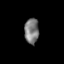
Tissue: skin
Cell type: Fibroblasts
Senescence score: 0.7393
Nuclear area (px): 358
Mean DAPI intensity: 123.268